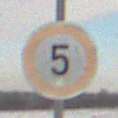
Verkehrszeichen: Geschwindigkeit5
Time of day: MorningAfternoon
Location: Outdoor (Nature)
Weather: Overcast
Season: Winter
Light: Natural